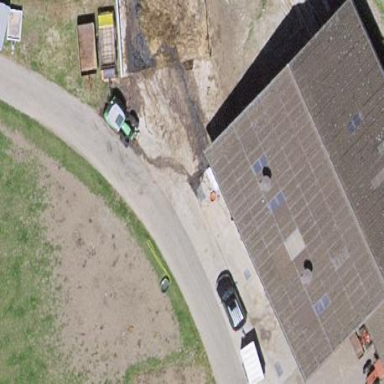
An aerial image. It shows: Barn.